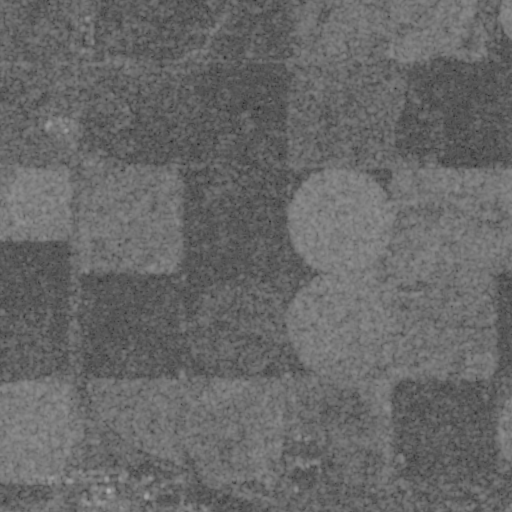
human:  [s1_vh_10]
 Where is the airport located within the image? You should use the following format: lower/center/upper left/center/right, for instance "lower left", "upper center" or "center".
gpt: The airport is located in the upper left of the image.
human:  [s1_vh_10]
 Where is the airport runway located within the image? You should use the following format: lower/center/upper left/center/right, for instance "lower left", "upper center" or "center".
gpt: The airport runway is located in the upper left of the image.
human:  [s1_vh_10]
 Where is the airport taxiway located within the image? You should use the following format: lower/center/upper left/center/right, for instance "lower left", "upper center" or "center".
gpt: The airport taxiway is located in the upper left of the image.
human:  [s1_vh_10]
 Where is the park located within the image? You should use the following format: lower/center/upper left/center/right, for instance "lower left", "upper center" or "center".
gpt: The park is located in the lower of the image.
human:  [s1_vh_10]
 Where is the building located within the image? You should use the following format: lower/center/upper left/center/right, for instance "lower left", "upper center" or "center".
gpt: The building is located in the lower left of the image.
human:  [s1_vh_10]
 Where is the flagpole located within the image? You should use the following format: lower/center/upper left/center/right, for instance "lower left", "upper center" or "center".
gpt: The flagpole is located in the lower left of the image.
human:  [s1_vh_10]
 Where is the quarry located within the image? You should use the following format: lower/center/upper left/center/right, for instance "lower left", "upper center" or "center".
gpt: There is no quarry in the image.

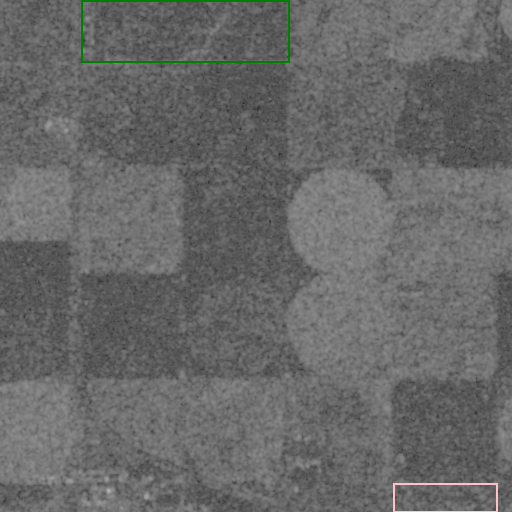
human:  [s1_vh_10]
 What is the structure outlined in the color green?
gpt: The structure outlined in green is an airport.
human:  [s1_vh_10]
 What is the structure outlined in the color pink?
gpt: The structure outlined in pink is a park.
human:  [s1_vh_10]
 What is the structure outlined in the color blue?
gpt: There is no blue outline.